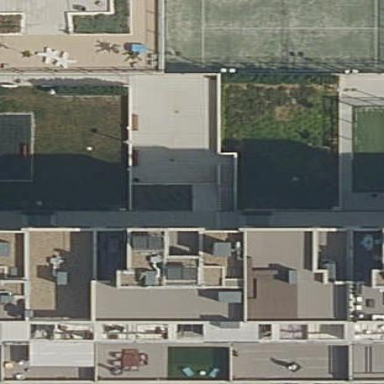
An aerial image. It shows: Residential building.